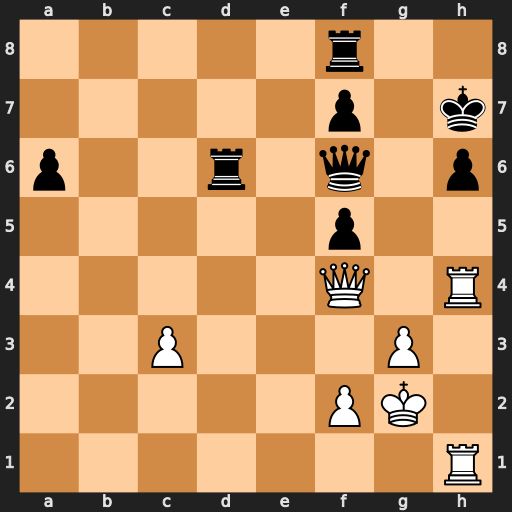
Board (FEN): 5r2/5p1k/p2r1q1p/5p2/5Q1R/2P3P1/5PK1/7R
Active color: w
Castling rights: -
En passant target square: -
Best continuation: Rxh6+ Qxh6 Qxd6